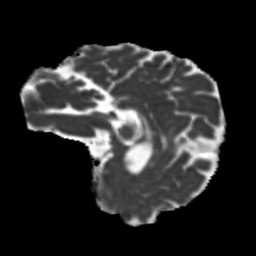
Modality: MD
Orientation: sagittal
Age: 62
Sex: female
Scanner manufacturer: siemens
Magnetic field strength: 3 T
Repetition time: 5.25 s
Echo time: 0.08 s